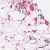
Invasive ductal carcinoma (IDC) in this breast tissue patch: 0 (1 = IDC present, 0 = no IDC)